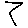
Label: zigzag